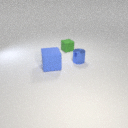
small blue metal cylinder in front of small green rubber cube